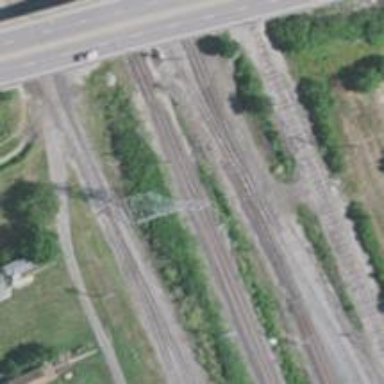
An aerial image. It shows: Railway crossing.